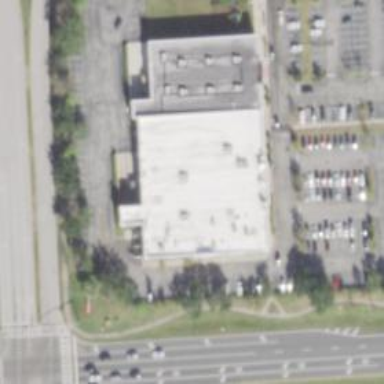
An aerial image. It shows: Retail building housing department store.